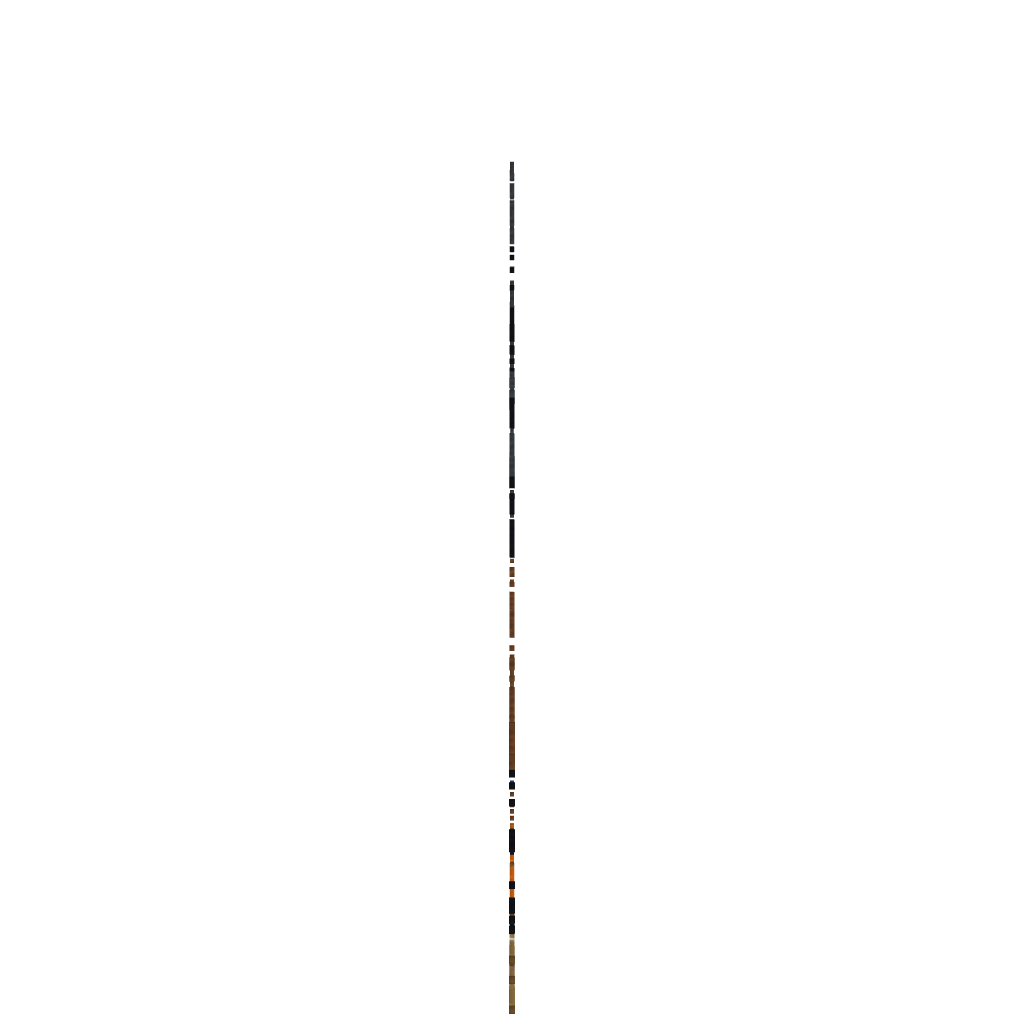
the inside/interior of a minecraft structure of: Kakaroto - Goku